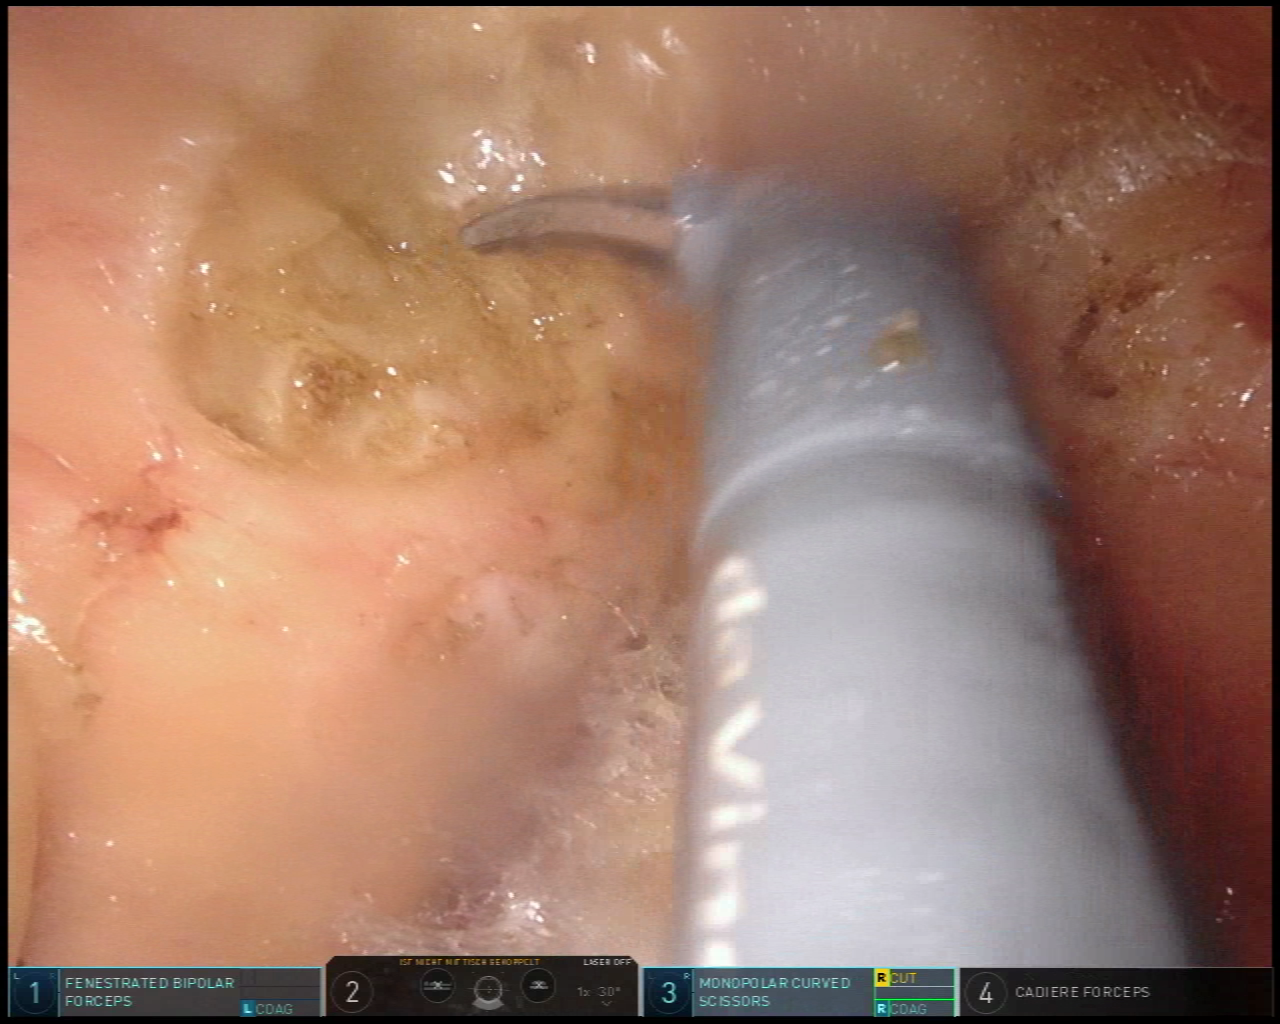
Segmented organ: pancreas
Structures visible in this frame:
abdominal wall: no
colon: no
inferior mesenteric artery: no
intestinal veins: no
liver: no
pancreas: yes
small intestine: no
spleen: no
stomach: no
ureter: no
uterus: no
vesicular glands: no